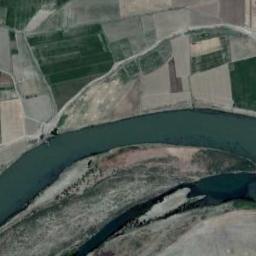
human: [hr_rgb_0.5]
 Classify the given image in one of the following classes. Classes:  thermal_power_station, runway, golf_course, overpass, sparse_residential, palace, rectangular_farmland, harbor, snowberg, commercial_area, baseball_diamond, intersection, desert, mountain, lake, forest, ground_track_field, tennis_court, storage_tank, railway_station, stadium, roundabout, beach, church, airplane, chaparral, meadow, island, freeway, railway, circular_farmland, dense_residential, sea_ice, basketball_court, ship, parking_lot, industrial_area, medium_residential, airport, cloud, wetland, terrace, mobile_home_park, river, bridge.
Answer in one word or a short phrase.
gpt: river